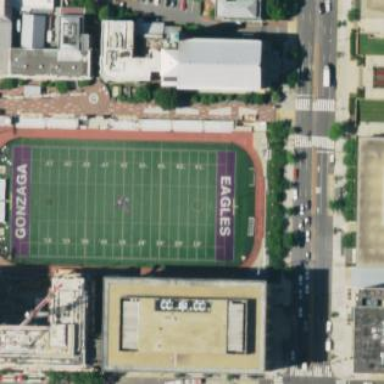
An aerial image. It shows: Pitch for American football with artificial turf surface.